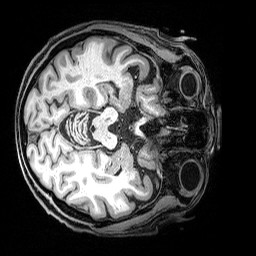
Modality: T1w
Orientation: axial
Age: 66
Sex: male
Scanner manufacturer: siemens
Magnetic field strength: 3 T
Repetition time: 2.5 s
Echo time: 0.00369 s